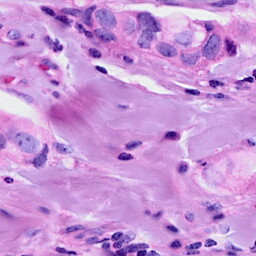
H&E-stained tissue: Breast